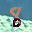
Label: 8